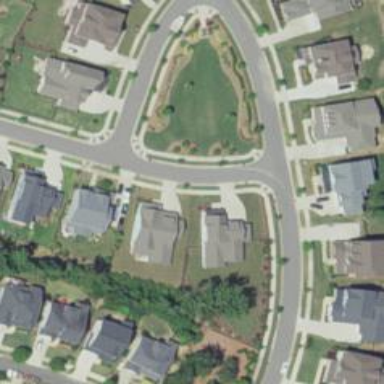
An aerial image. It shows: Residential road with asphalt surface and separate sidewalk.